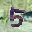
Label: 5